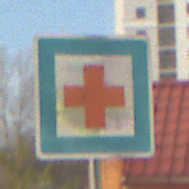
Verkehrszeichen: ErsteHilfe
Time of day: MorningAfternoon
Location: Outdoor (Urban)
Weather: PartlyCloudy
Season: NotSpecified
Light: Natural